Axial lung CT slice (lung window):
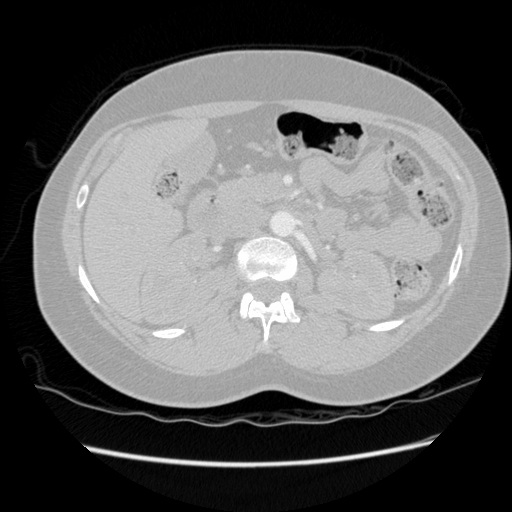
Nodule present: no